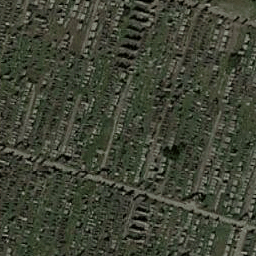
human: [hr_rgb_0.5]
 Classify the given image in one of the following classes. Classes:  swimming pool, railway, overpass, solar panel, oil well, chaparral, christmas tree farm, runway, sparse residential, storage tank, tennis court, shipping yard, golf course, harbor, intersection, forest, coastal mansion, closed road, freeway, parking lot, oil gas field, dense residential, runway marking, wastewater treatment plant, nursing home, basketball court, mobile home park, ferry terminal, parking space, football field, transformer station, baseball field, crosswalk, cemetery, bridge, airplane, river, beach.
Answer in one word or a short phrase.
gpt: cemetery